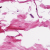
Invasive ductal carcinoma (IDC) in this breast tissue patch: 0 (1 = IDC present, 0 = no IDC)